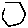
Label: hexagon